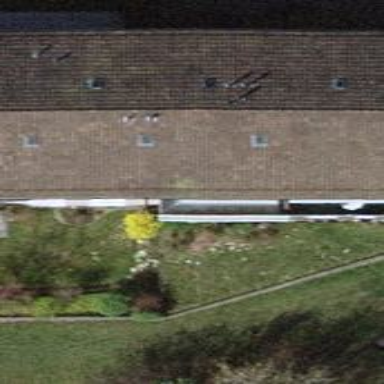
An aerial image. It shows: Building with pitched roof.